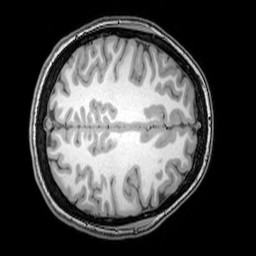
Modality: T1w
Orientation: axial
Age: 21
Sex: female
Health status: healthy
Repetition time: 0.081 s
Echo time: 0.037 s